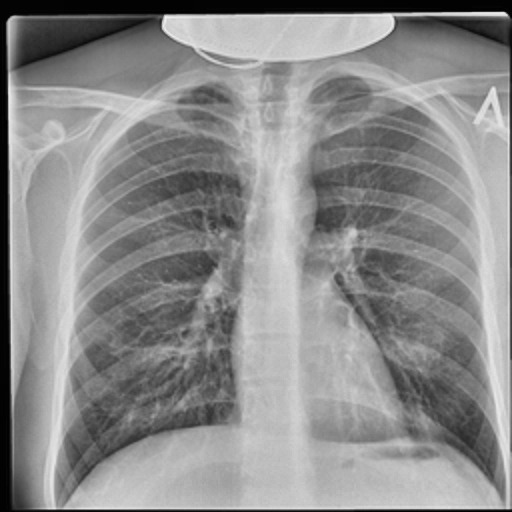
Finding: TUBERCULOSIS